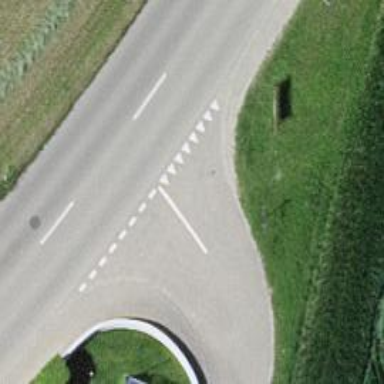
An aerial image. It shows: Road with "give way" sign.